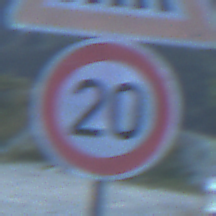
Verkehrszeichen: Geschwindigkeit20
Zusatzzeichen oben: FussgaengerueberwegLinks
Umgebung: Outdoor, RoadRail
Tageszeit: SunriseSunset
Wetter: Clear
Licht: Natural
Jahreszeit: NotSpecified
Kontrast: LowContrast